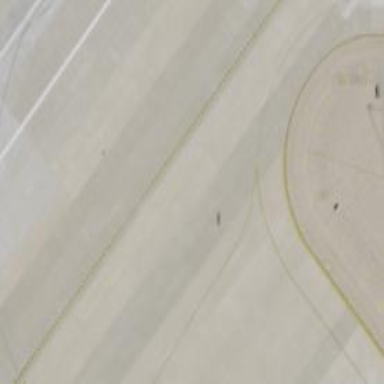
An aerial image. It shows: View of taxiway at the airport.